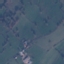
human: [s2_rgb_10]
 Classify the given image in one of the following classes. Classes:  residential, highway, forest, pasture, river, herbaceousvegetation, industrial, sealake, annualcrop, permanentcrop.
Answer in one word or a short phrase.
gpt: Pasture